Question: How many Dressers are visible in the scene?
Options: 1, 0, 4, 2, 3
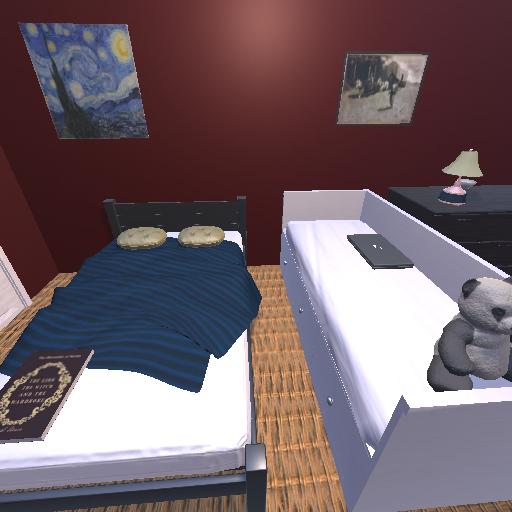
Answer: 1